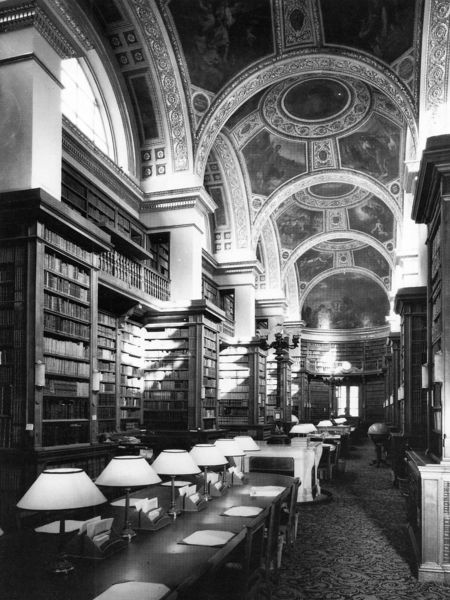
Titel: Deputiertenbibliothek, Blick nach Norden
Künstler: Eugène Delacroix
Institution: Paris, Palais Bourbon
Schlagwörter: weiß, fenster, grau, lampe, lampen, raum, schwarz, stühle, säulen, tisch, tische, malerei, teppich, alt, regal, architektur, lang, innenraum, brüstung, boden, decke, kreis, rund, bücher, bogen, pilaster, kuppel, floral, teppichboden, metall, hoch, foto, fotografie, gewölbe, buch, kuppeln, schwarz weiss, sims, fresken, bibliothek, bücherregale, regale, deckengemälde, fresko, arbeitstisch, globus, leselampe, deckenmalerei, bogenfenster, lünette, bestand, schränke, new york, lesesaal, hohe wände, ausgemalt, lesetisch, kreuzschiff, muister, kuppelgamg, kuppelbogen, teppich foto, st.gallen, buchschränke